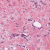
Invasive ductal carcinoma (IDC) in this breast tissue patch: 1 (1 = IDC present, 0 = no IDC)